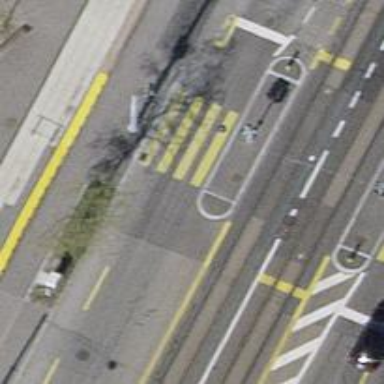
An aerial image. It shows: Road with traffic signals and zebra crossing marked with zebra stripes.